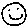
Label: smiley face